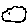
Label: cloud